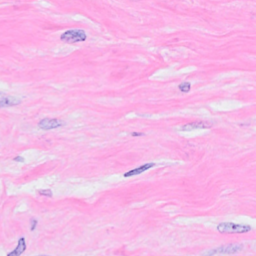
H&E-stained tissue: Breast